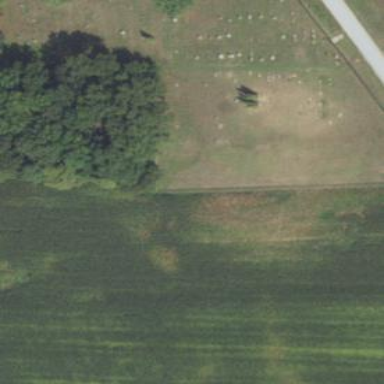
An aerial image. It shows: Cemetery.